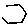
Label: hexagon